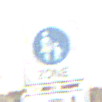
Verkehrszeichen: BeginnFussgaengerzone
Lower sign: MehrspurigeFahrzeugeFrei11
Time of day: SunriseSunset
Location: Outdoor (RoadRail)
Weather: PartlyCloudy
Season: NotSpecified
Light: Natural